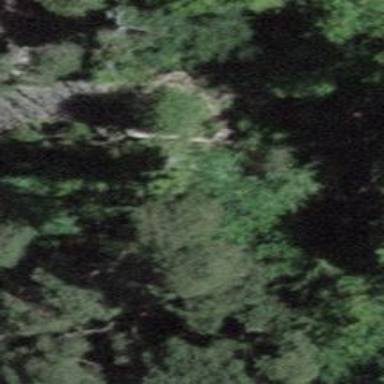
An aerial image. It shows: Cliff in nature.